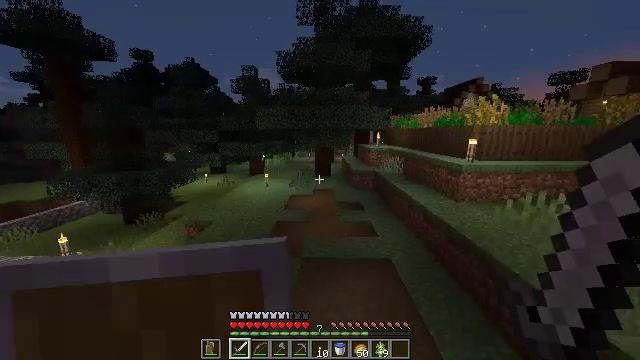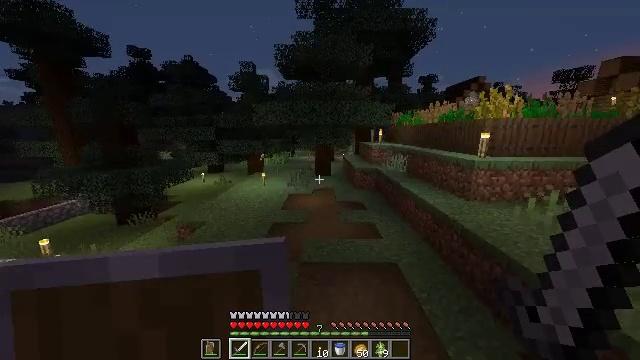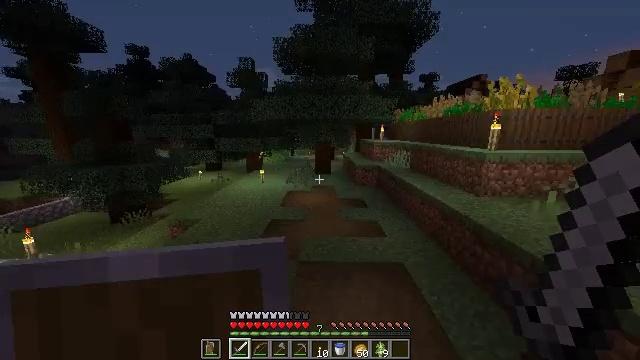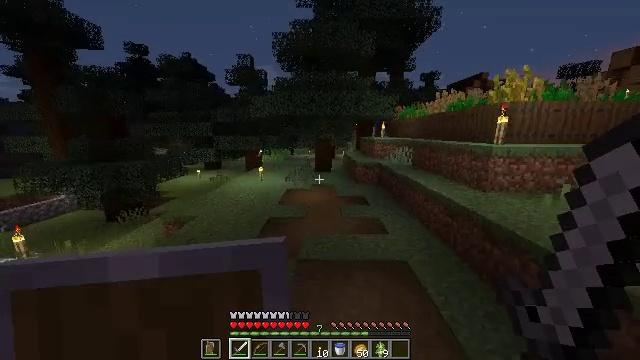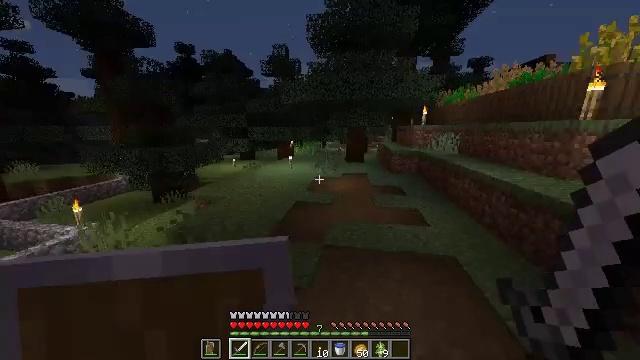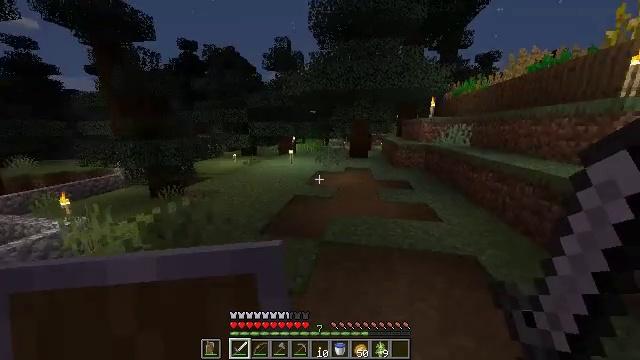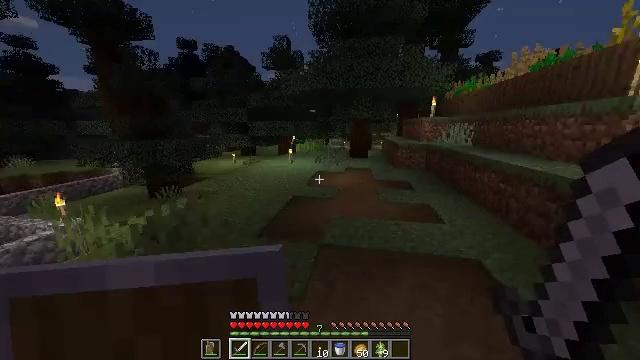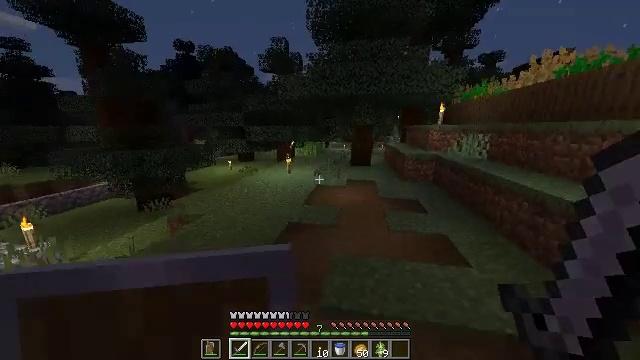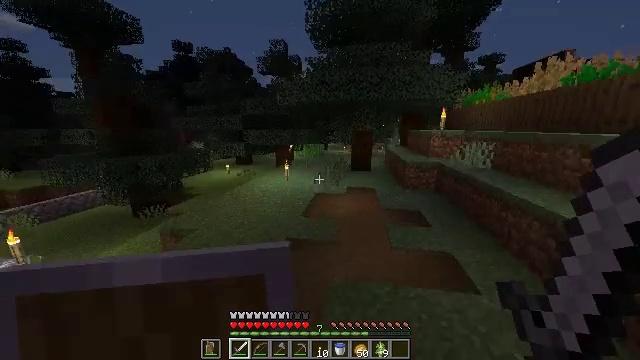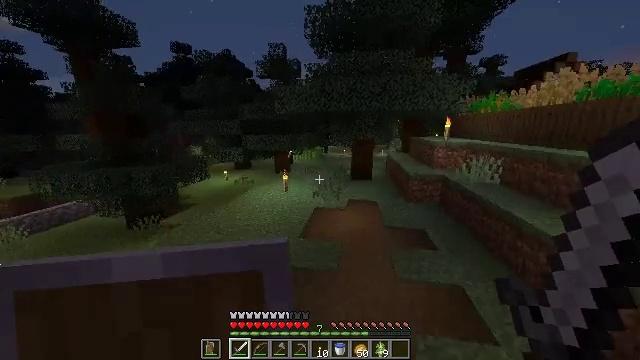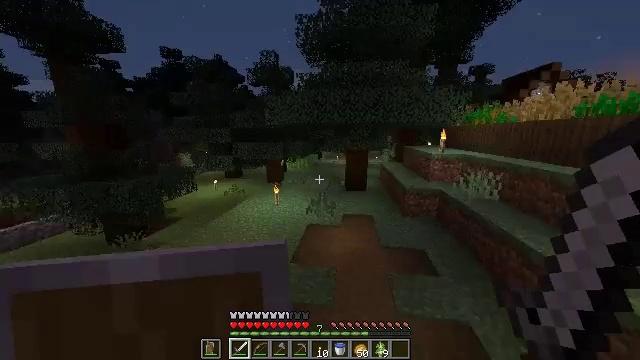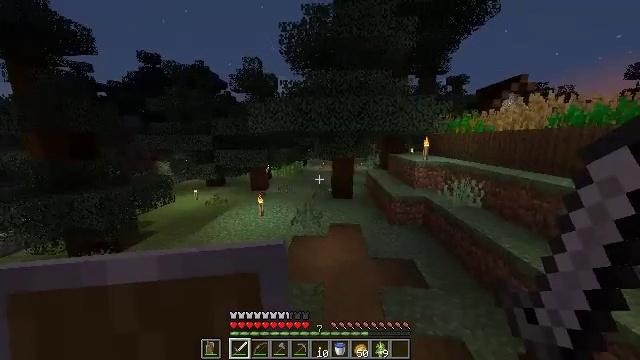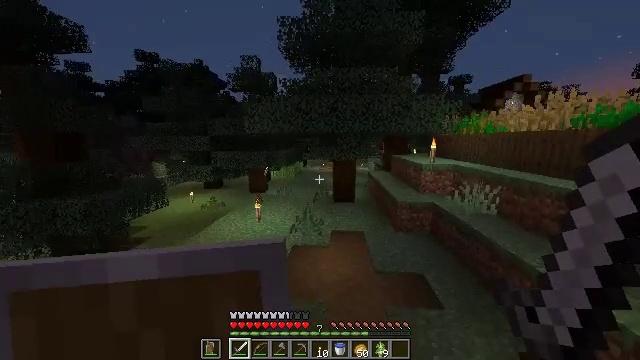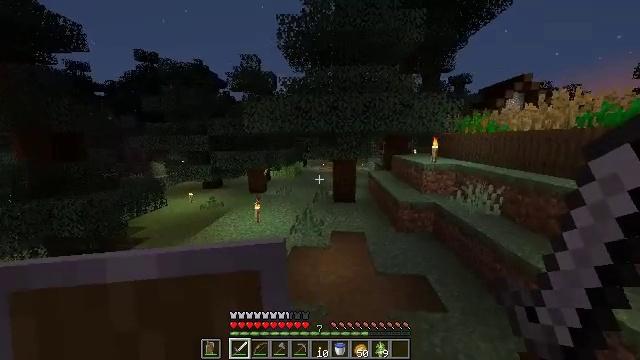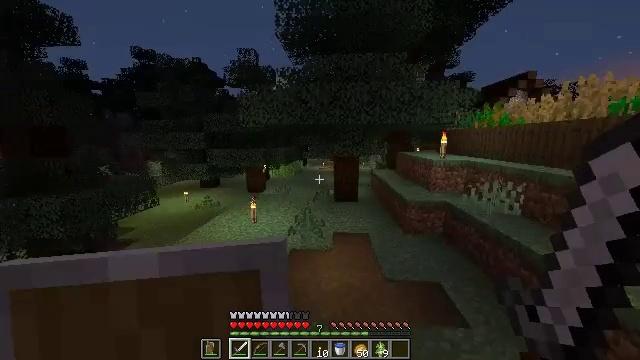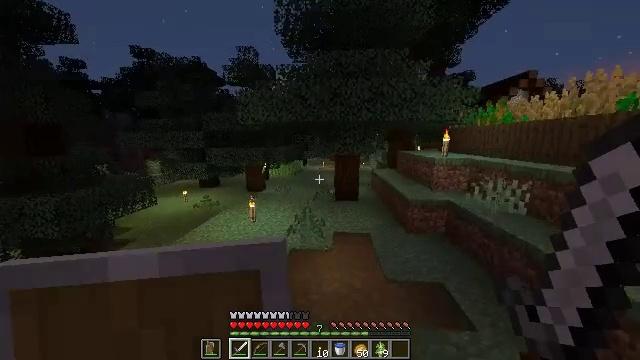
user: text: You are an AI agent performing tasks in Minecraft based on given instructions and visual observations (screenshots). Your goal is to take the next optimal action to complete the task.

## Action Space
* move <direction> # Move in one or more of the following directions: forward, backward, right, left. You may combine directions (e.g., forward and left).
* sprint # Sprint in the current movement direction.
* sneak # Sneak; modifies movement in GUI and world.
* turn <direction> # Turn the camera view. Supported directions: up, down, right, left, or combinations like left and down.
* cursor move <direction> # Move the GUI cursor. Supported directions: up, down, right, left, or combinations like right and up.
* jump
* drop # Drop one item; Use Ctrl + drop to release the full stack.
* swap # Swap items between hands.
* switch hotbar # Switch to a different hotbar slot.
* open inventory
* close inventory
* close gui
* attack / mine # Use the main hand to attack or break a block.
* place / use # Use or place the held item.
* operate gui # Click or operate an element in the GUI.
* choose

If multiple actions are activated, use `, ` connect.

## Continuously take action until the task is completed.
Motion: motion action
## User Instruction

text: Collect the blue bed by attacking it.
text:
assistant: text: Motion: move forward
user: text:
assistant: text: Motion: move forward
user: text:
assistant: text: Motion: move forward
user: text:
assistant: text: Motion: move forward, turn left and down
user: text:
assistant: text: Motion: move forward
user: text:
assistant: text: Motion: move forward
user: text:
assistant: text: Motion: move forward, jump
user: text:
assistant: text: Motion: move forward, jump
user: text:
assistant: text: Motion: move forward, jump
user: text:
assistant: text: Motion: move forward, turn right and up
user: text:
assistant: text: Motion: move forward, turn right and up
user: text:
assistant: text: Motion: move forward
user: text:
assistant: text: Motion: move forward
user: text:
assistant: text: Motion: move forward
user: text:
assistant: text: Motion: move forward
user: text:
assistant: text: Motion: move forward
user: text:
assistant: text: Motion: move forward
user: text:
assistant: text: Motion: move forward
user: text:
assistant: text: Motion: move forward
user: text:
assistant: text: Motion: move forward
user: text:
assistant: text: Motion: move forward
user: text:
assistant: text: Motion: move forward
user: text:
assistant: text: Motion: move forward, sprint
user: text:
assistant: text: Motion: move forward, sprint
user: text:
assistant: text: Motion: move forward, sprint
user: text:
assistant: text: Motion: move forward
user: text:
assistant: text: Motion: move forward
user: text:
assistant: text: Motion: move forward
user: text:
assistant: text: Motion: move forward
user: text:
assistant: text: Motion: move forward